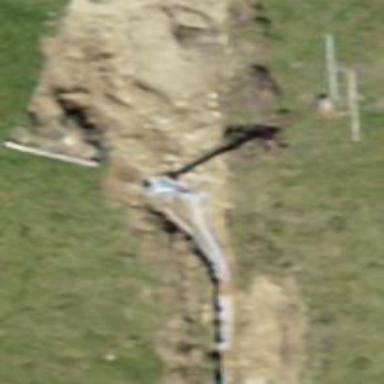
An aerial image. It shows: Pylon used for aerialway.